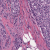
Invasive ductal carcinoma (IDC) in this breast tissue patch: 1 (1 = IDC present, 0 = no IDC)